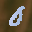
Label: 0